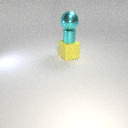
small cyan metal cylinder above large yellow rubber cube